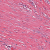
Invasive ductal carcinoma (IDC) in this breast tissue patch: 0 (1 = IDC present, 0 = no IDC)